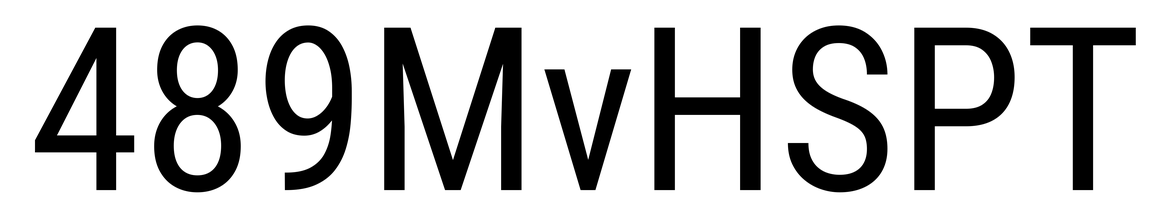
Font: Roboto_Condensed_Regular